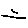
Label: line